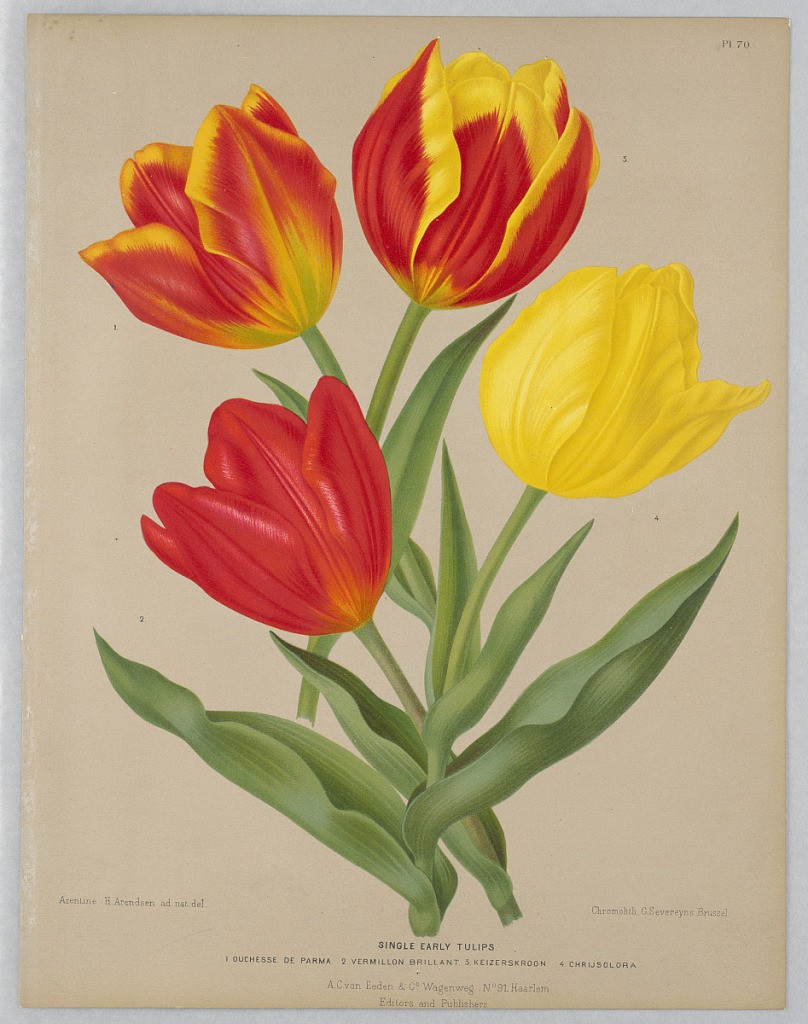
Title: Single Early Tulips, Plate 70 from A. C. Van Eeden's "Flora of Haarlem"
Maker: Arentine H. Arendsen, Dutch, 1836 - 1915
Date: ca. 1881
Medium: Chromolithograph on paper
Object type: Print
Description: Disbound color plate "Single Early Tulips" from A. C. Van Eeden's "Flora of Haarlem."